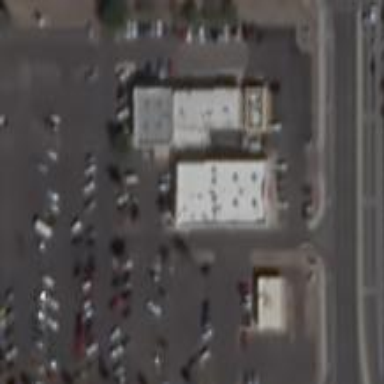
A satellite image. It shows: Parking area.